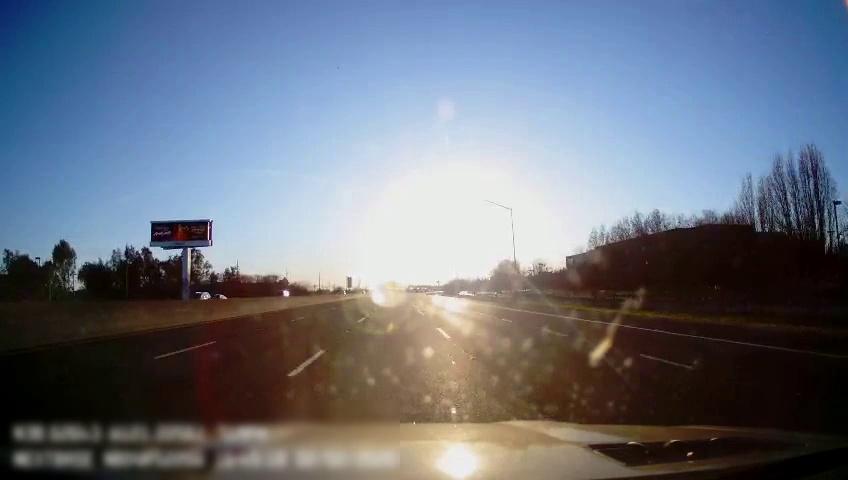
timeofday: Day
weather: Sunny
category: Drivable Space
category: Vehicles | SUV
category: Vehicles | Car
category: Vehicles | SUV
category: Lanes | Alternate Lane
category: Lanes | Alternate Lane
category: Lanes | Current Lane
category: Lanes | Current Lane
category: Lanes | Alternate Lane
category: Lanes | Alternate Lane
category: Traffic | Signs